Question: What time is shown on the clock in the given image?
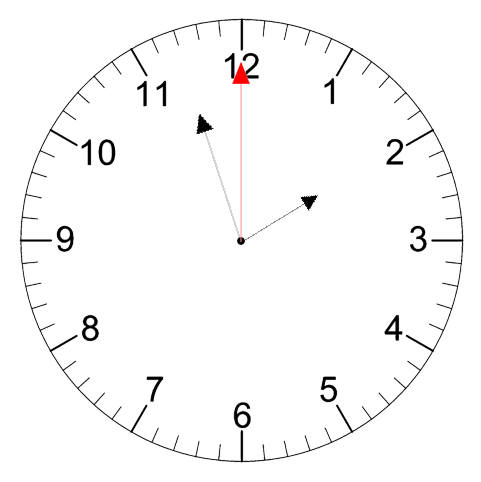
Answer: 01:57:00